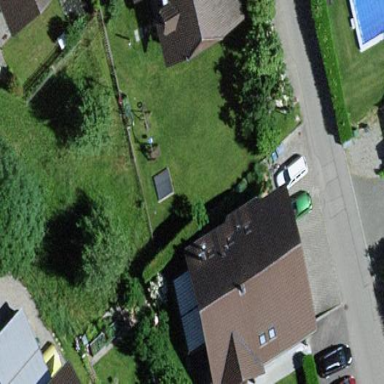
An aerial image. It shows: Residential building with gabled roof.